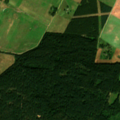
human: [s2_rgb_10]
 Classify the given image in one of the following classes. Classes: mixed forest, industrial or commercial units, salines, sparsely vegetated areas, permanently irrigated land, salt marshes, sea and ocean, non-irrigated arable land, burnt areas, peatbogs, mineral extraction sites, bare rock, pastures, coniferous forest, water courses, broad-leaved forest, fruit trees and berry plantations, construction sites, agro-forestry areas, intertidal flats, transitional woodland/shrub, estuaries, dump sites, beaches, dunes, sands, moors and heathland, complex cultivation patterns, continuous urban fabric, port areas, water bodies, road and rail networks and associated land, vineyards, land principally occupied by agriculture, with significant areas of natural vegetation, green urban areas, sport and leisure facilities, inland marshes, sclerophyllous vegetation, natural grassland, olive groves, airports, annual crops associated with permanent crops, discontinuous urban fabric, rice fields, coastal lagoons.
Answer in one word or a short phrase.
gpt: non-irrigated arable land, complex cultivation patterns, coniferous forest, mixed forest